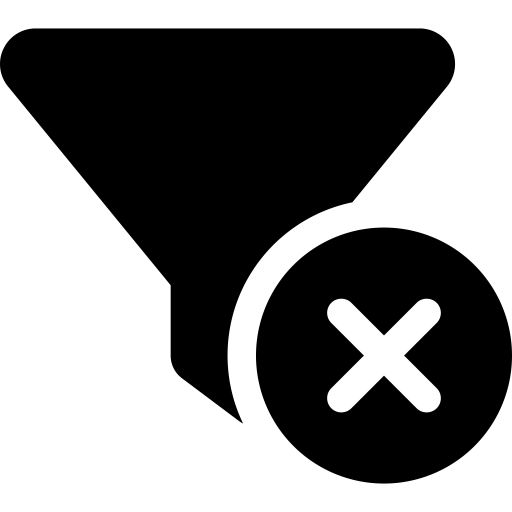
Tags: icon, FontAwesome, fa-icon, solid, filter, circle, xmark